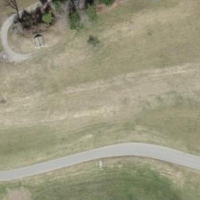
EUNIS habitat code: 44
Species observed at this site:
Campanula glomerata
Campanula trachelium